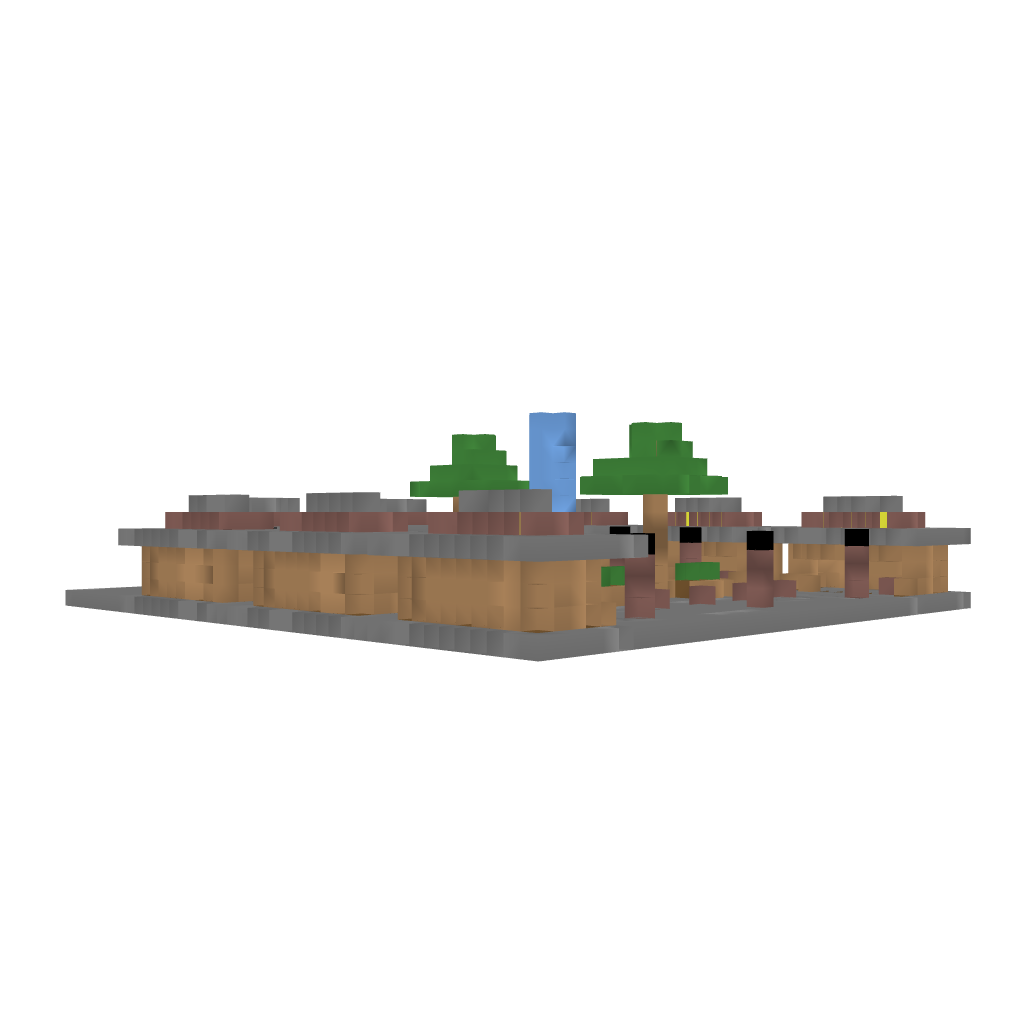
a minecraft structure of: Market Square bad low quality